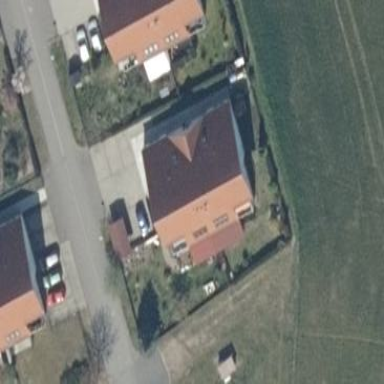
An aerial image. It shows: House with gabled roof oriented along with red color.